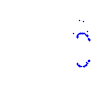
Particle: proton